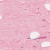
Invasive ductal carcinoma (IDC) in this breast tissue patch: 0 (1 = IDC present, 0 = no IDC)